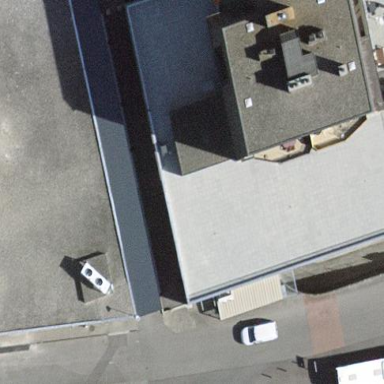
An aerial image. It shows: Building that serves as bar.